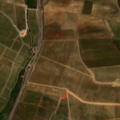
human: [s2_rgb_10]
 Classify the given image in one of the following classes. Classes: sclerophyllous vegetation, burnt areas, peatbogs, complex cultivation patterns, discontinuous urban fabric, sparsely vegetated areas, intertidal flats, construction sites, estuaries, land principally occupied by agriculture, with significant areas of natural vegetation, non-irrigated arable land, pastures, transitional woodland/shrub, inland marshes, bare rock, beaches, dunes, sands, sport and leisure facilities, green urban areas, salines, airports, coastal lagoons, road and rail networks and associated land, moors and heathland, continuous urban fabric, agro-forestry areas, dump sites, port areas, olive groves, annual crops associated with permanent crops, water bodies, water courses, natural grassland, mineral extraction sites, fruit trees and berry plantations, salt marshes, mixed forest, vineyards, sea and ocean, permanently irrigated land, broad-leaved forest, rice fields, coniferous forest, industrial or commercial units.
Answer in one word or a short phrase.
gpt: continuous urban fabric